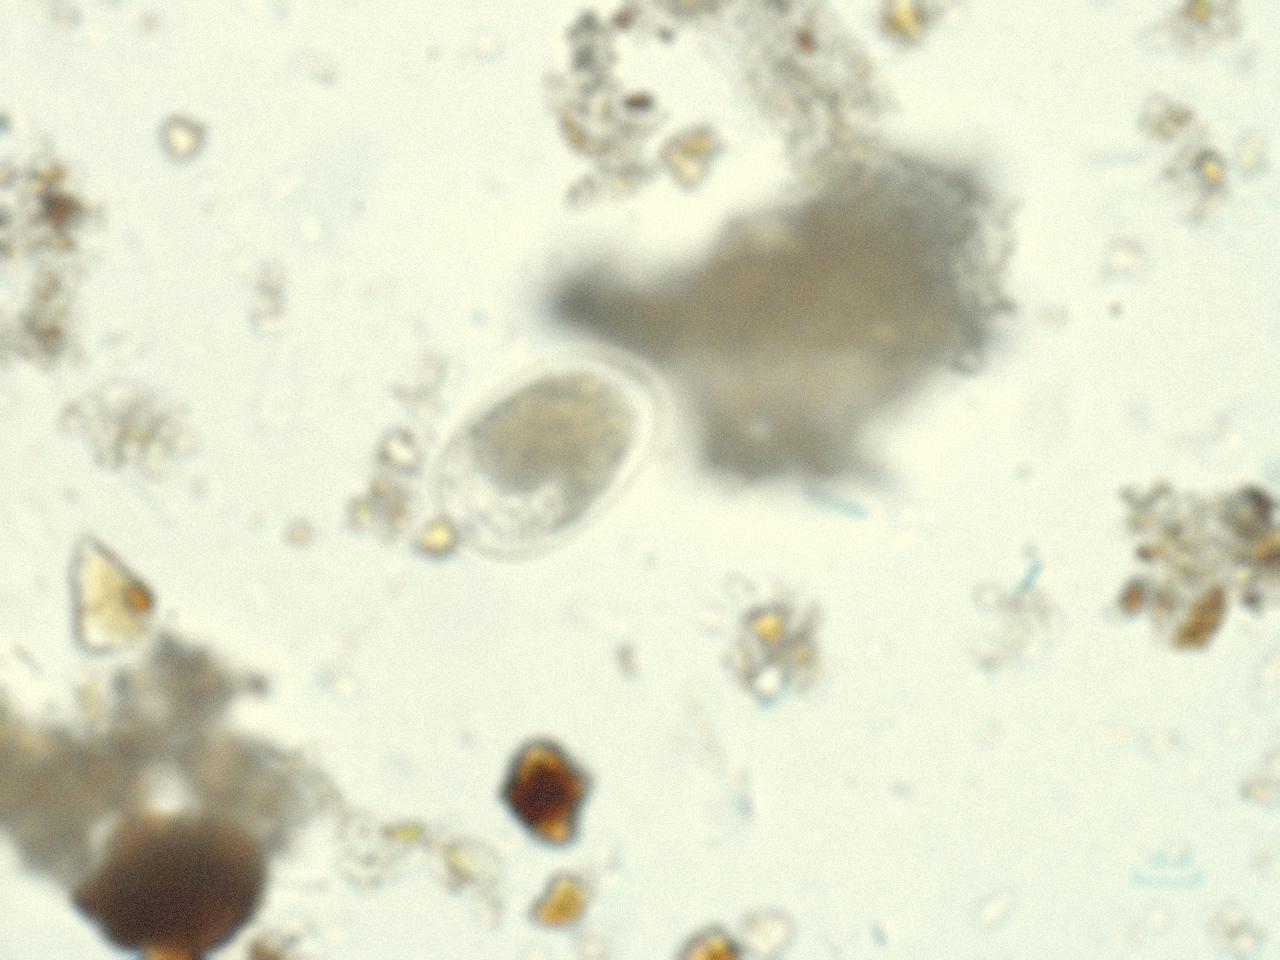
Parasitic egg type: Hookworm egg